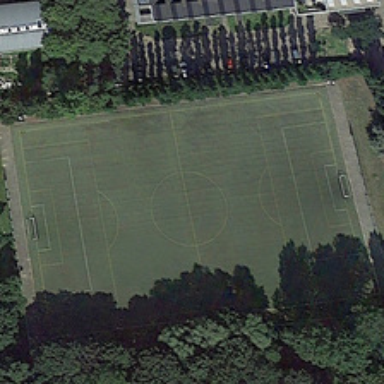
Many green trees and several buildings are around a football field .